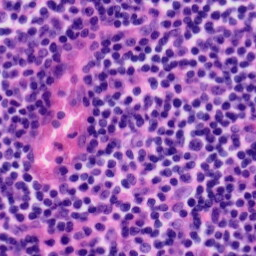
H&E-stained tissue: Tonsil